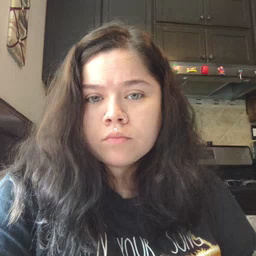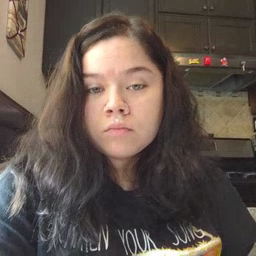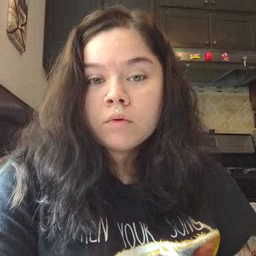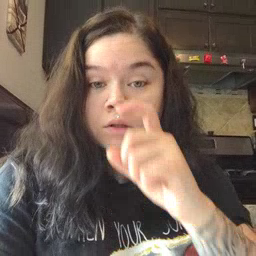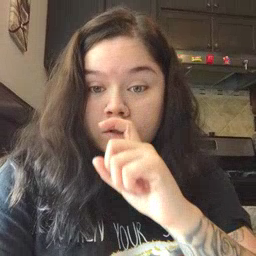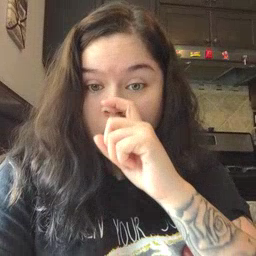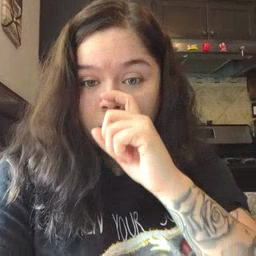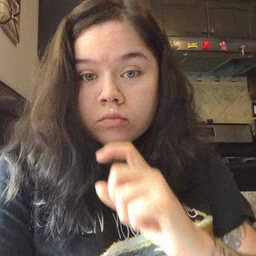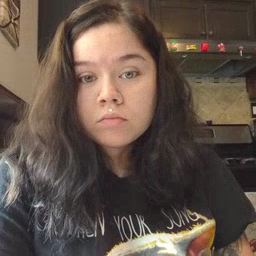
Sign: doll